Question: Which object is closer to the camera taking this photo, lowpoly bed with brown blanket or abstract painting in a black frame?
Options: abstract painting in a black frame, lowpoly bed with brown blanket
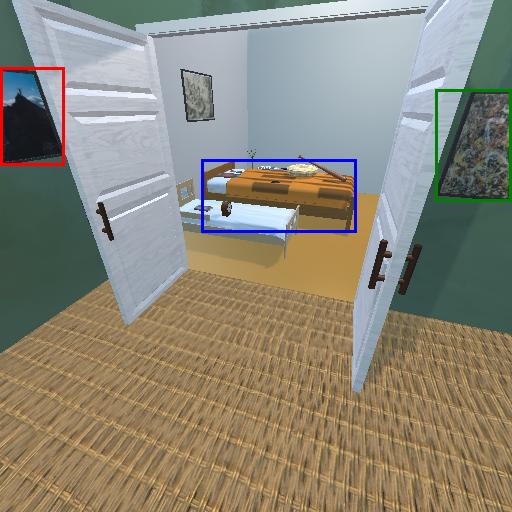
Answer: abstract painting in a black frame